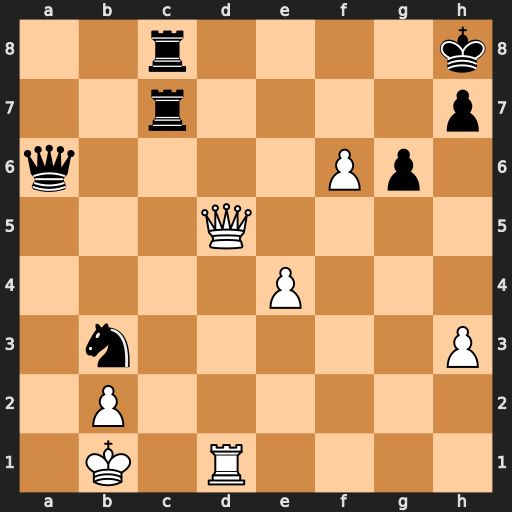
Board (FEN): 2r4k/2r4p/q4Pp1/3Q4/4P3/1n5P/1P6/1K1R4
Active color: w
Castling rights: -
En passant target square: -
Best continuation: Qd8+ Rxd8 Rxd8#